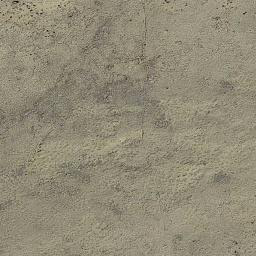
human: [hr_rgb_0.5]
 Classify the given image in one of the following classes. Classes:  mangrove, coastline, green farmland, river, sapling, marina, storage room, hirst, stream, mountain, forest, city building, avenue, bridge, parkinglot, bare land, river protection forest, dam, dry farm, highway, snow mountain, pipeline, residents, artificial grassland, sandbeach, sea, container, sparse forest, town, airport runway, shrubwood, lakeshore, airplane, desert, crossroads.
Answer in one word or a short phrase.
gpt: bare land